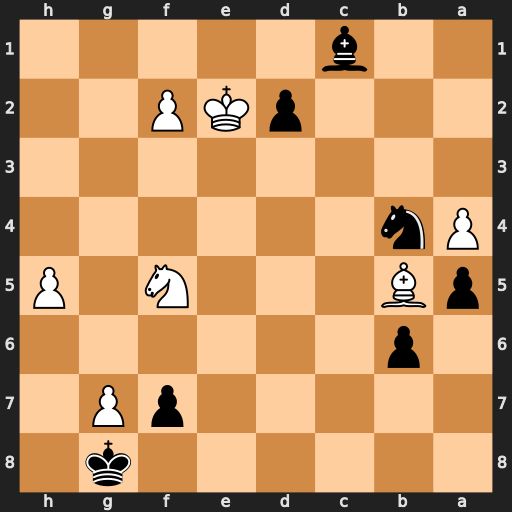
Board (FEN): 6k1/5pP1/1p6/pB3N1P/Pn6/8/3pKP2/2b5
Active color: b
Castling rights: -
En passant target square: -
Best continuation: Nd5 Ne3 Nc3+ Kd3 Nxb5